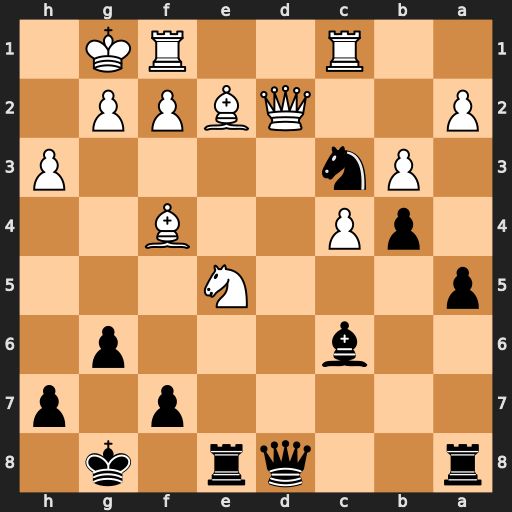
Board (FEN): r2qr1k1/5p1p/2b3p1/p3N3/1pP2B2/1Pn4P/P2QBPP1/2R2RK1
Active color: b
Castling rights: -
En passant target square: -
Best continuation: Qxd2 Bxd2 Nxe2+